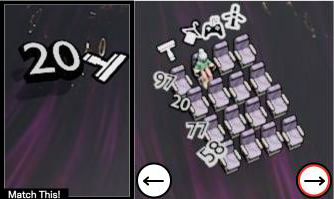
Task: seats
Answer: no